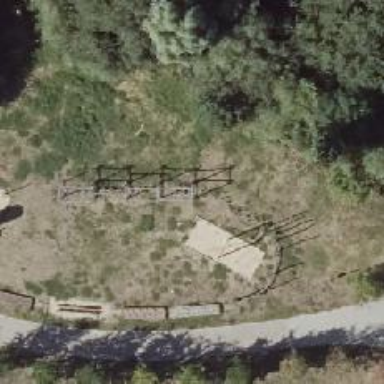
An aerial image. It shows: Playground with bridge.